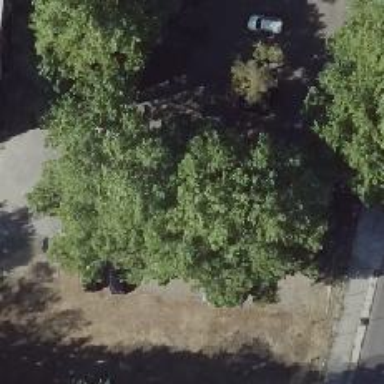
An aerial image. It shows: The tree has broadleaved deciduous leaves.